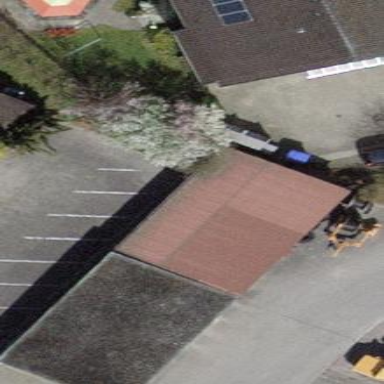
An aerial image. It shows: Group of garages.